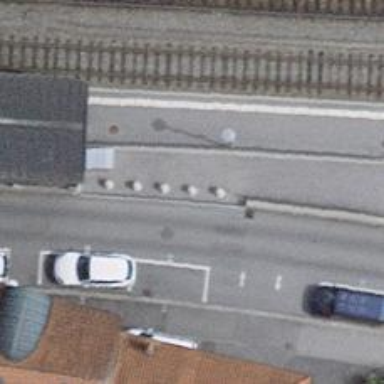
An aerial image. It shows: Bollard.